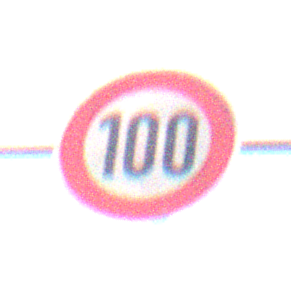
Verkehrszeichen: Geschwindigkeit100
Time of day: MorningAfternoon
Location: Outdoor (RoadRail)
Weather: PartlyCloudy
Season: NotSpecified
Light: Natural